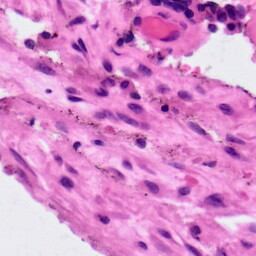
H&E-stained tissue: Ovarian